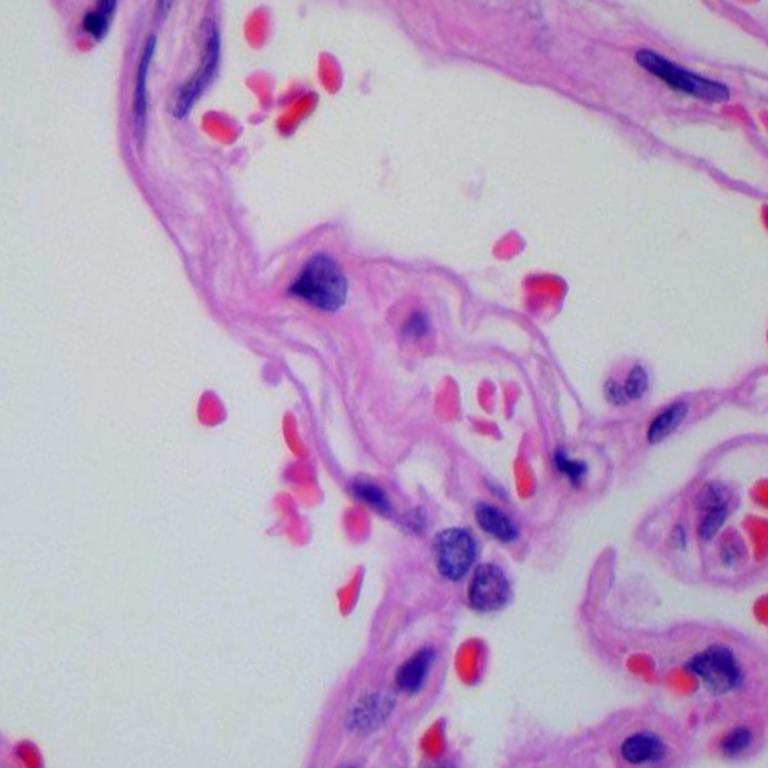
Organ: lung
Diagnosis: benign